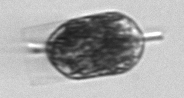
Label: Hemiaulus